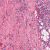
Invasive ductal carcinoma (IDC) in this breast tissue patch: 1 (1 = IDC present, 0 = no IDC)